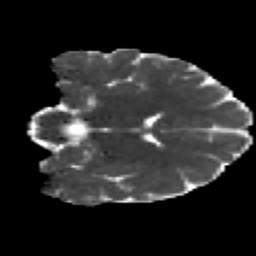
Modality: MD
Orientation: coronal
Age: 21
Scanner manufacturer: siemens
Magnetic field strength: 3 T
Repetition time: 2.2 s
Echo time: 0.084 s